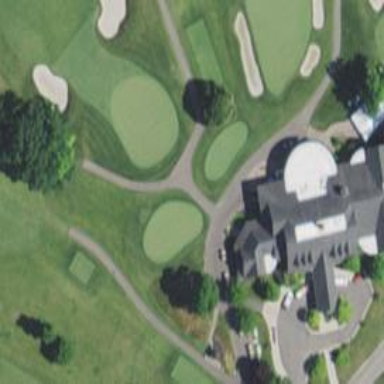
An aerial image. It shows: Path for both roads and golfers.